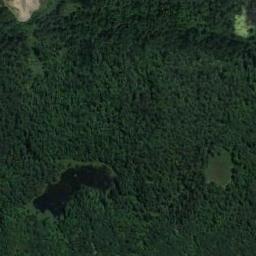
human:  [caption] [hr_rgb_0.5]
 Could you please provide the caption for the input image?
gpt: The forest has a lot of dense dark green trees and a lake is surrounded by the forest .

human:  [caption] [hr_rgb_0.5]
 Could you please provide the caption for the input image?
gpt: There is a winding path in this forest .

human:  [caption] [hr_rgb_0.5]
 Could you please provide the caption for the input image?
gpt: The forest is next to the lake .

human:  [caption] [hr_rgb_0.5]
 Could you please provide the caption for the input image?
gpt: A large dense mixed dark green and light green forest and there is a lake in the forest .

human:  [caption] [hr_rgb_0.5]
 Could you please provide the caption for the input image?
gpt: A dense forest with many green trees and two lakes .